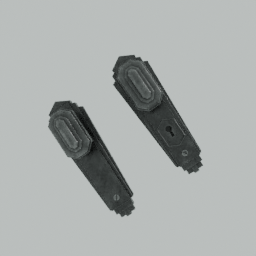
Label: mechanical